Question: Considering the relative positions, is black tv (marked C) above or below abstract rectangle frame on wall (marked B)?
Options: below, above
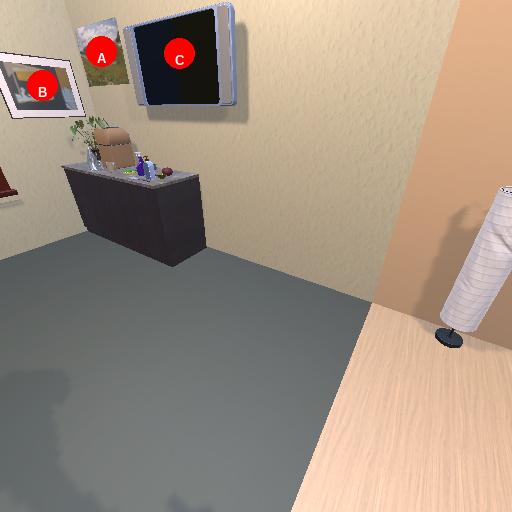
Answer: below